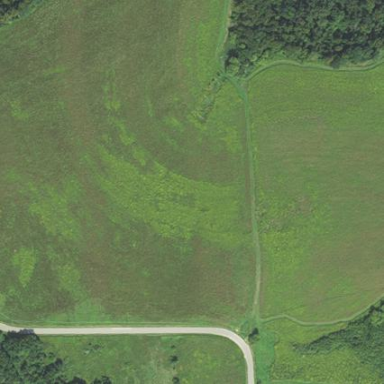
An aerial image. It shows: Beautiful prairie grassland.